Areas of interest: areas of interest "Disease Prevention"
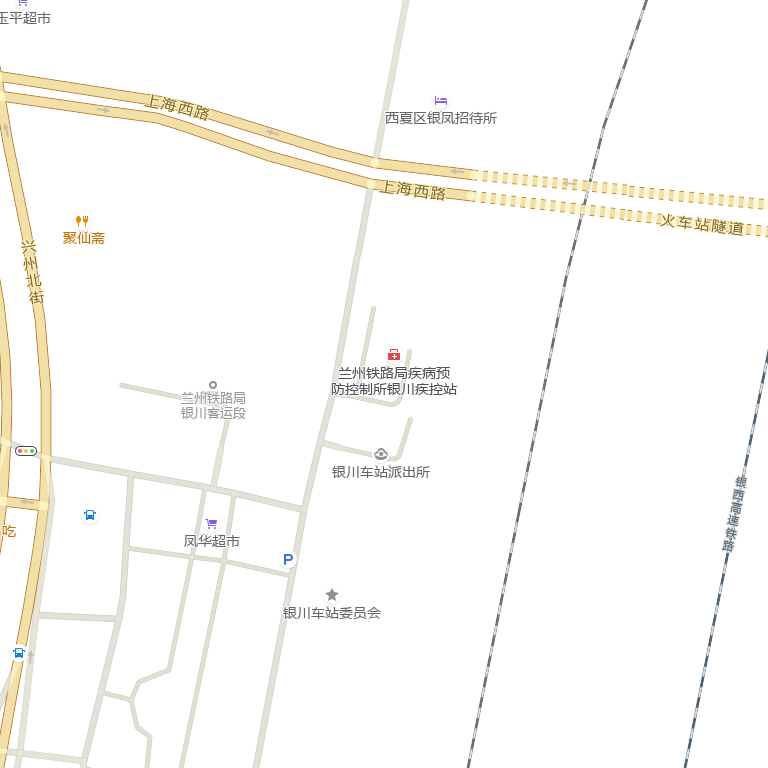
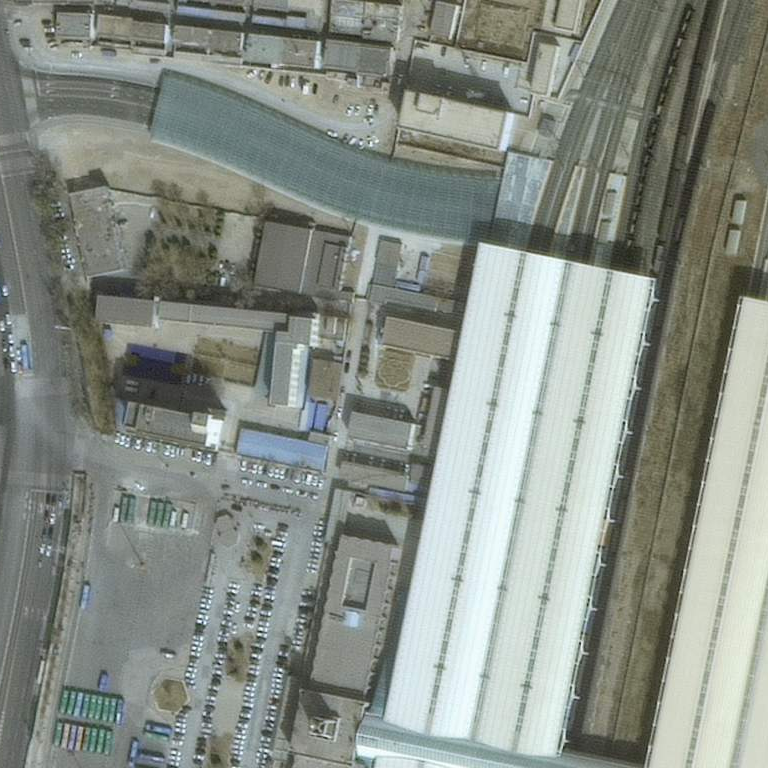